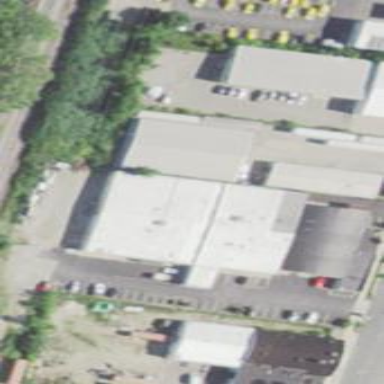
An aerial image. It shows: Industrial building.